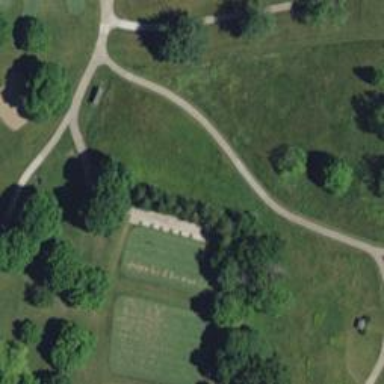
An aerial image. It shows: Service road designated as golf cart path.